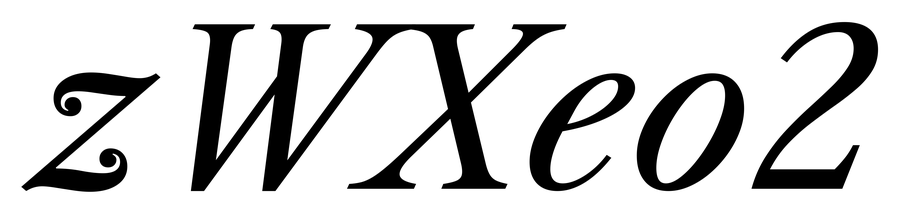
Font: LibreCaslonText-Italic_Italic